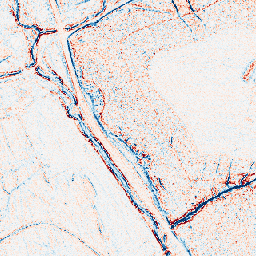
Category: edge_preserving
Decomposition family: bilateral
Decomposition parameters: d: 5
sigma_color: 50
sigma_space: 100
Upsampling method: nearest
Upsampling parameters: scale: 8
Upsampling scale: 8